Brain MRI, t1w sequence, axial 2D slice.
Patient: age 55, sex M, weight 98 kg, height 1.98 m
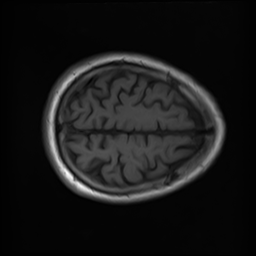